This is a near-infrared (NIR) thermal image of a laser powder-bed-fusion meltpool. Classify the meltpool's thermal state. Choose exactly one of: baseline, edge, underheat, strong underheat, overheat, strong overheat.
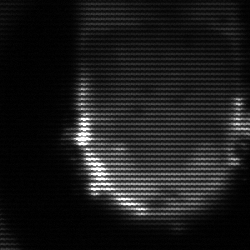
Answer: baseline